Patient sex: M
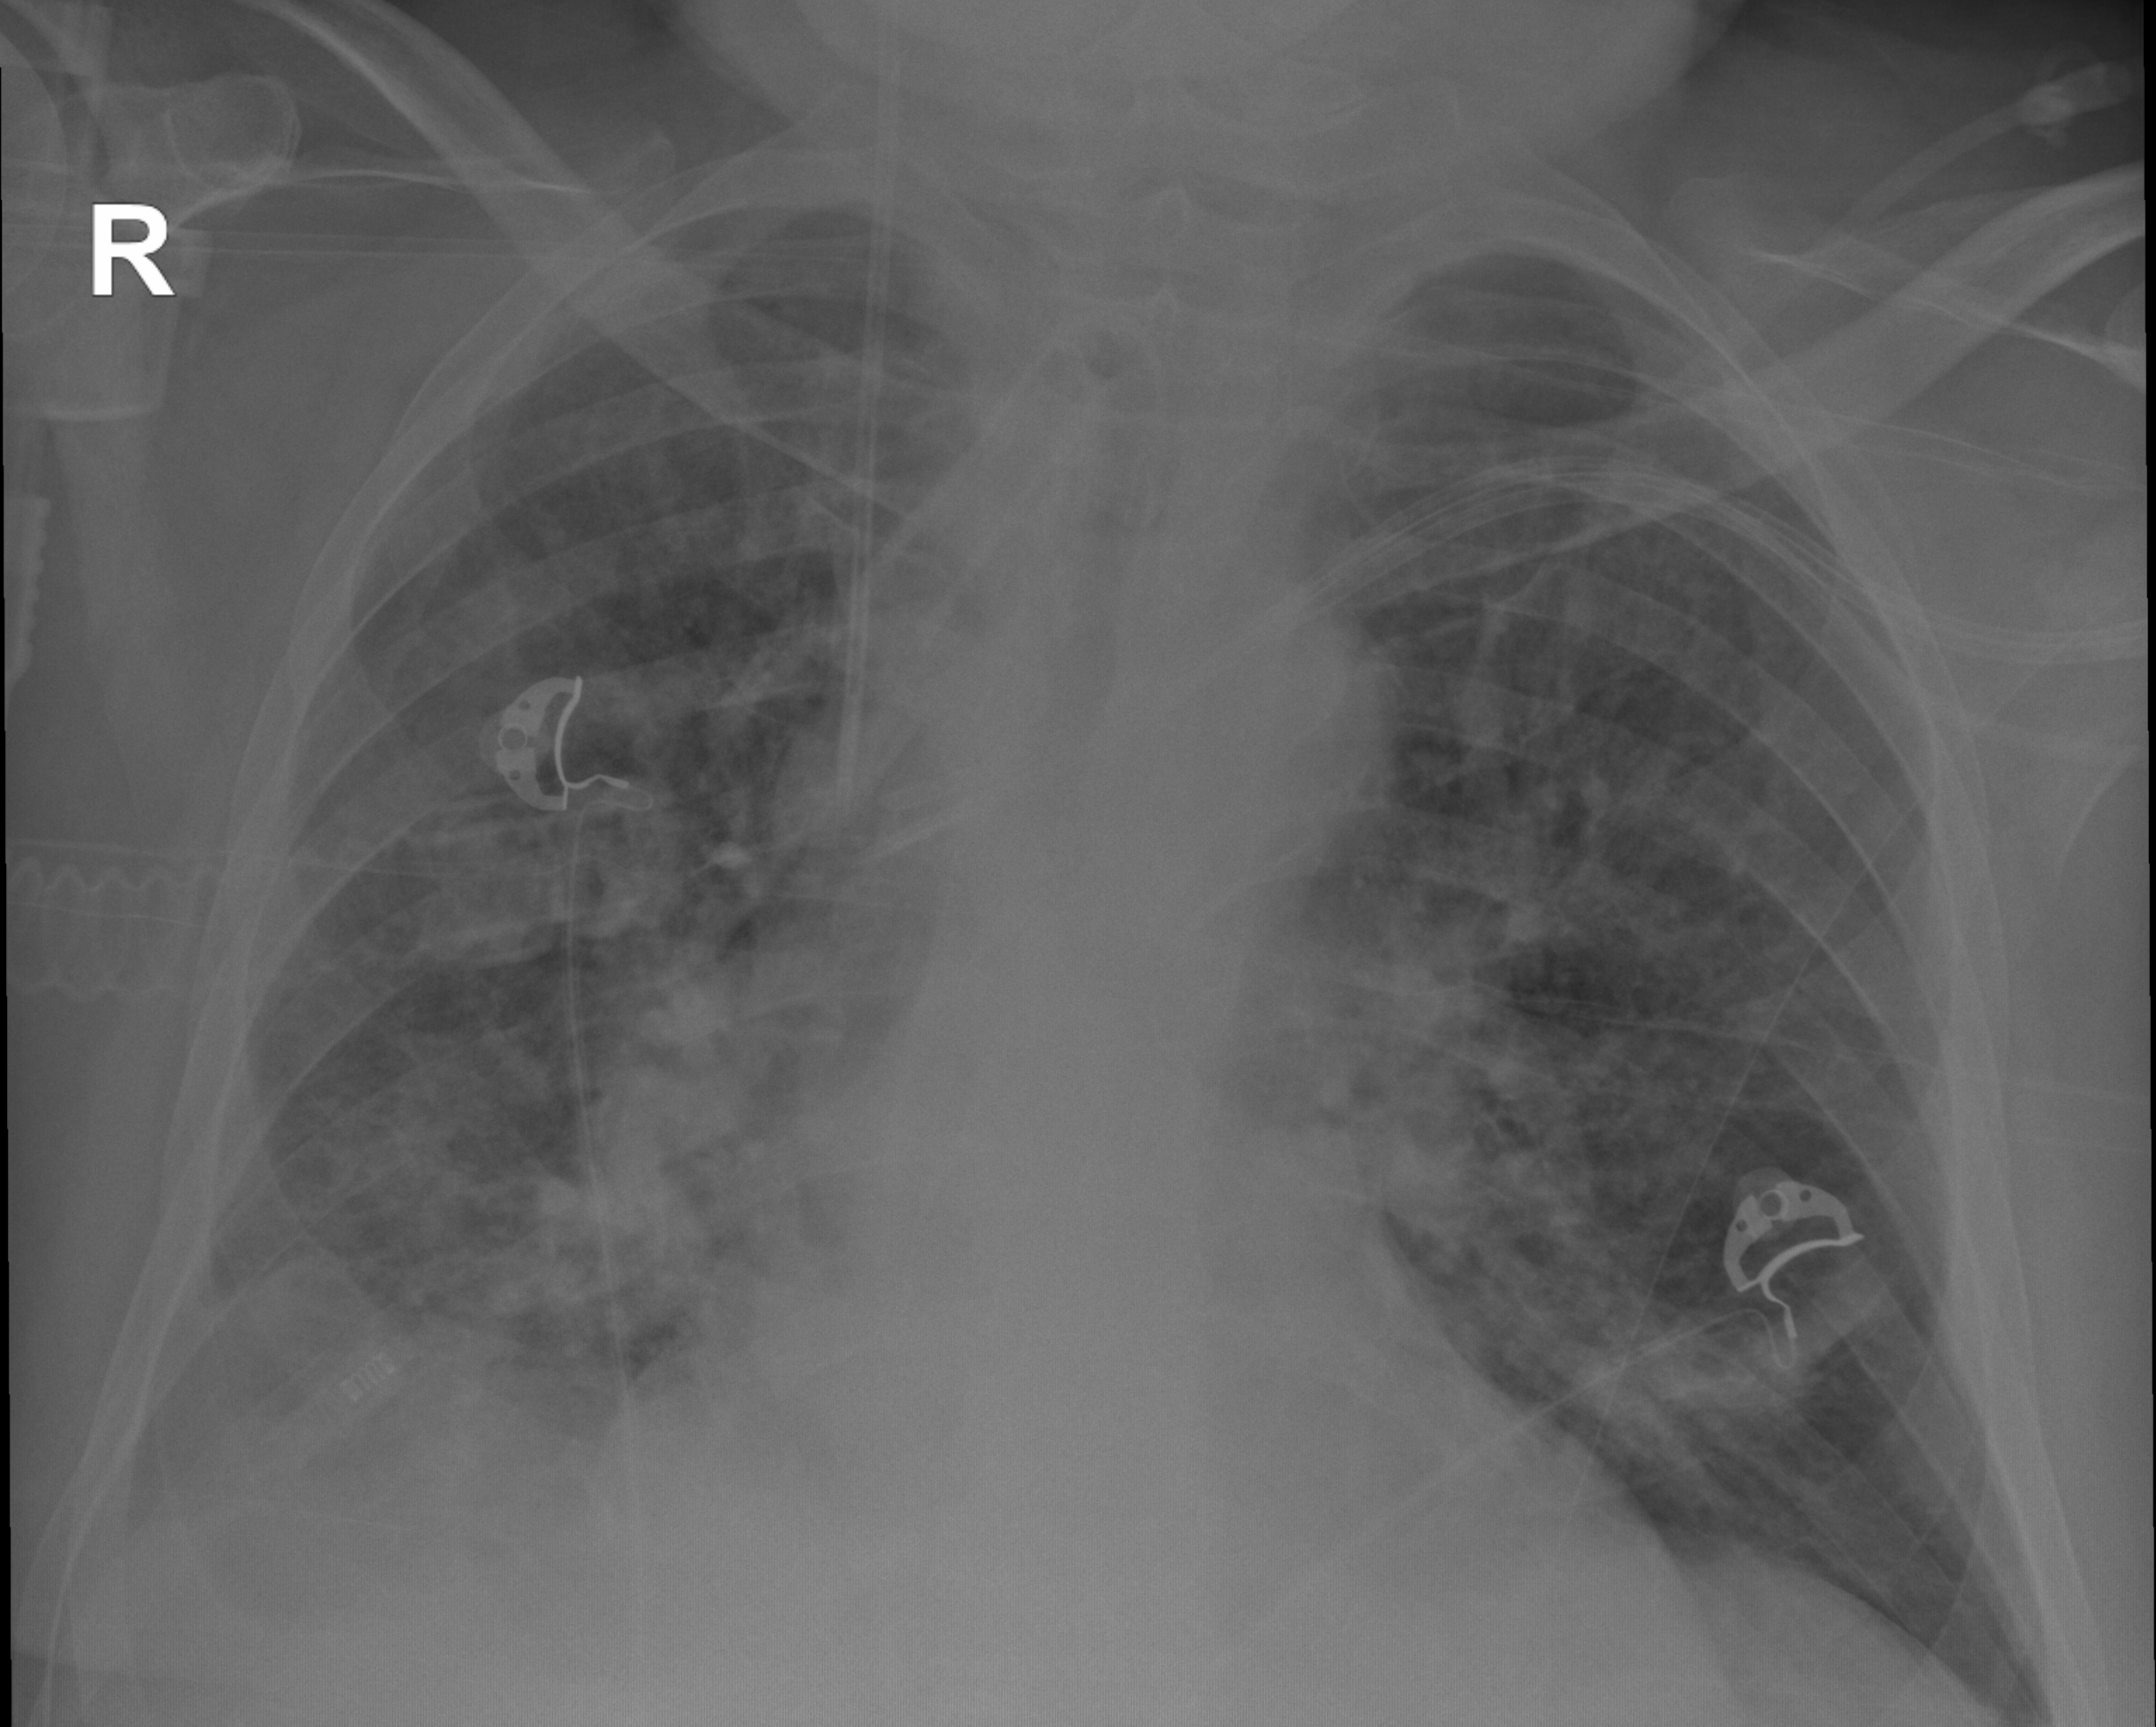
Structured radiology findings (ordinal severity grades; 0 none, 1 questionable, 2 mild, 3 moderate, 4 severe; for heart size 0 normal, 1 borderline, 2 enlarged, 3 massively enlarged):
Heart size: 0
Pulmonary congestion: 2
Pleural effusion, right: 2
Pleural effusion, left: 0
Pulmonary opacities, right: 3
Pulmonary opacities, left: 2
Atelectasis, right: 2
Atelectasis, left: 2